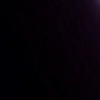
Label: space